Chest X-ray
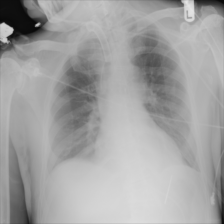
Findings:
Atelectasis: negative
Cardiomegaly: negative
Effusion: negative
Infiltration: negative
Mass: negative
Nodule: negative
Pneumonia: negative
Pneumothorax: negative
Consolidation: negative
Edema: negative
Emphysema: negative
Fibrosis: negative
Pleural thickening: negative
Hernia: negative